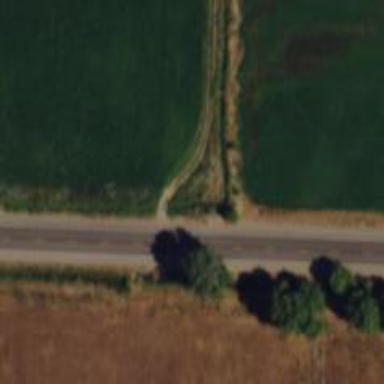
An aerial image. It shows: Track road.